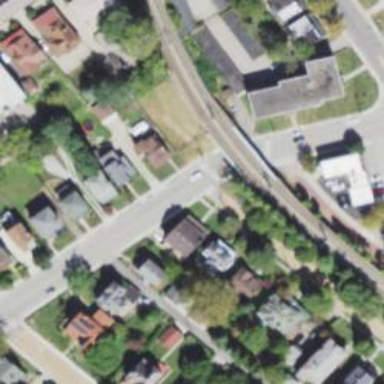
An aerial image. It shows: Bridge for light rail railway electrified with contact line.